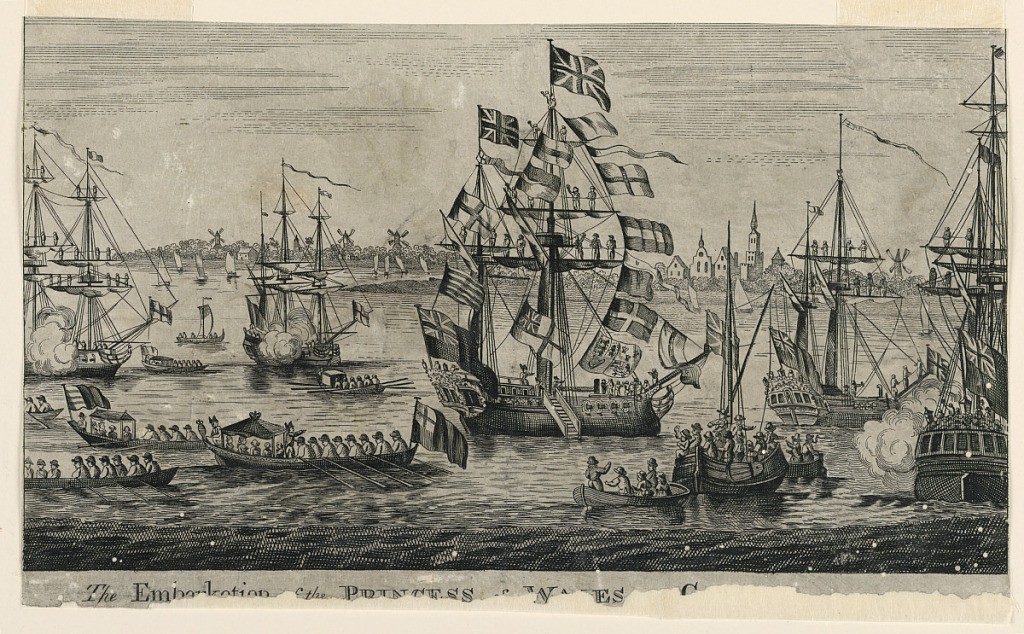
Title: The Embarkation of the Princess of Wales
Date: ca. 1730–1750
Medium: Engraving on paper
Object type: Print
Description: A flagship and numerous gunboats salute two Royal barges, one bearing the Princess of Wales. A tuch landscape in the background. Inscribed in lower margin: "The Embarkation of the Princess of Wales […?]."